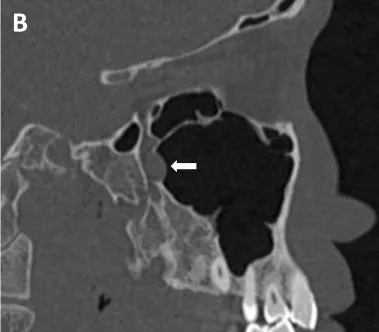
CT scans show recurrent OKC in the posterior wall of the right maxillary sinus (arrows). (B) Sagittal scan.
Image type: radiology (ct)